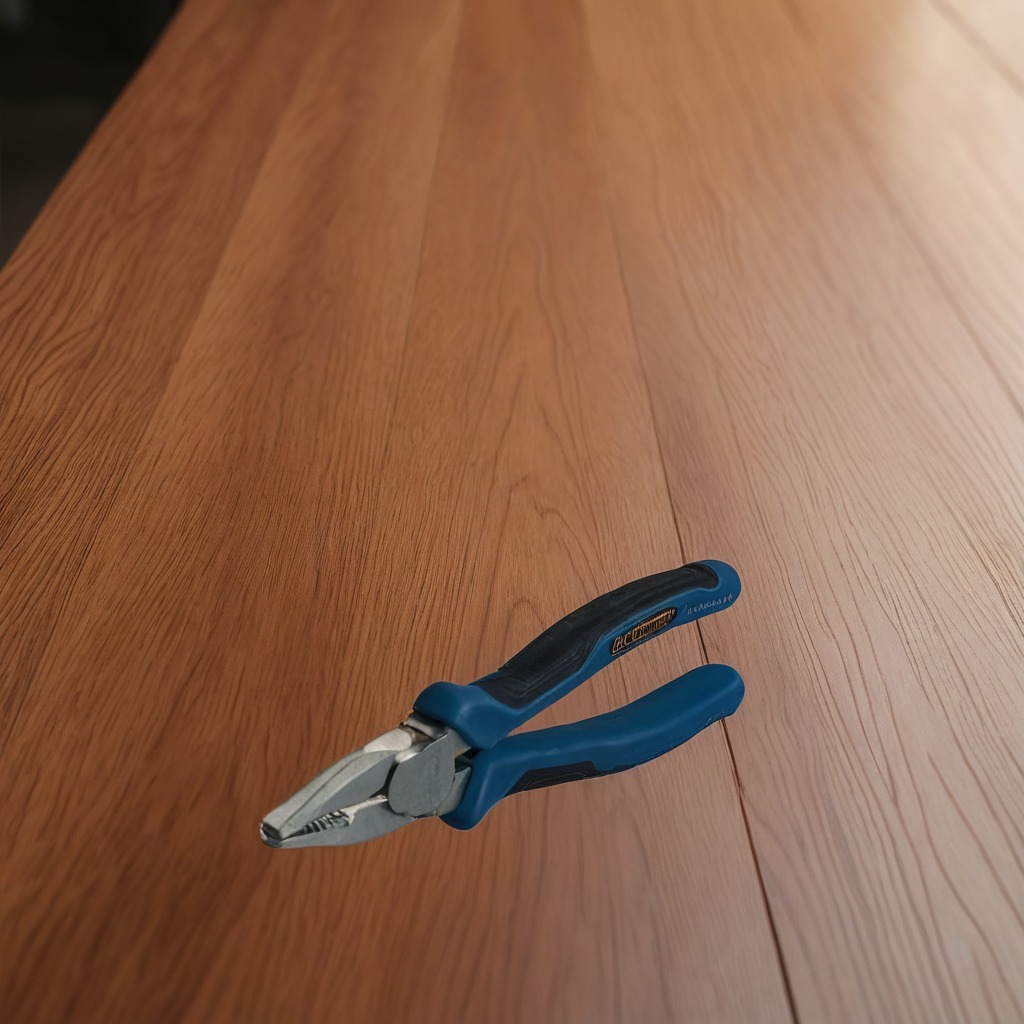
A plier is lying on a wooden table in a carpentry studio.